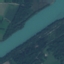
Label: River